Question: I am using Azure DevOps build pipeline to send a artifact over to a release pipeline. My build pipeline is as follows:
1. Install Node JS with NodeTool@0
2. Run a Script Command that runs npm install and then runs the test suite.
3. Post the code coverage results via PublishCodeCoverageResults@1
4. Publish artifact with PublishPipelineArtifact@1 and targetPath: '$(Pipeline.Workspace)' as the artifact directory.
When I originally did this without using the code coverage part, IE installing node, the files sent over were 257 and was a little over 25MB. Completely workable and quick.
However when I installed node and ran code coverage the files exploded to 750MB, which is understandable - but is way too much to transfer as an artifact IMHO.
So, looking at a solution I found this: <URL>
And, I added this into the root of the repo.

However, this file seems to have not made a difference using the 'PublishPipelineArtifact@1' at all. No matter what I did, all the files from the Workspace were used as the artifact.
What did work though, was physically deleting the files in the build process.
I realize that is a lot of detail for a question, but I would like to know if the .artifactignore file actually works with this build pipeline?
Is there a way I can use the artifact ignore file properly, and not worry about deleting files before creating the artifact?
Tried to change the target directory in the 'PublishPipelineArtifact@1' task.
Here is the current working YAML:
'''
# Node.js with Angular
# Build a Node.js project that uses Angular.
# Add steps that analyze code, save build artifacts, deploy, and more:
# https://learn.microsoft.com/azure/devops/pipelines/languages/javascript
trigger:
- master
pool:
vmImage: 'ubuntu-latest'
steps:
- task: NodeTool@0
inputs:
versionSpec: '10.x'
displayName: 'Install Node.js'
- script: |
npm install
npm run test:devops
displayName: 'npm install and test'
- task: PublishCodeCoverageResults@1
displayName: 'publish ng code coverage results'
condition: succeededOrFailed()
inputs:
codeCoverageTool: 'Cobertura'
summaryFileLocation: 'coverage/cobertura-coverage.xml'
reportDirectory: coverage
failIfCoverageEmpty: true
- task: DeleteFiles@1
inputs:
SourceFolder: '$(Pipeline.Workspace)/s'
Contents: |
node_modules
coverage
- task: PublishPipelineArtifact@1
inputs:
targetPath: '$(Pipeline.Workspace)'
artifact: 'my-artifact'
'''
The expected results would be a smaller artifact file that still posts code coverage and installs node.
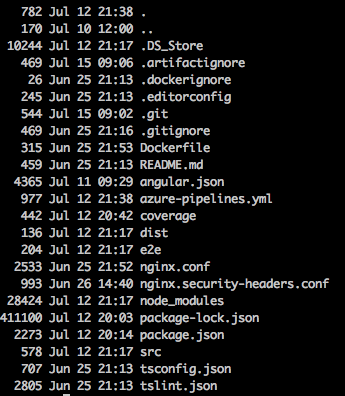
Answer: The '.artifactignore' should be in the same directory as defined as target path of the publish pipelines artifact task (not only in the root of the repo like azure-pipelines.yml).
Is not in the docs and there is an issue about it <URL>.